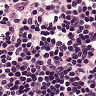
Metastatic tissue present: no